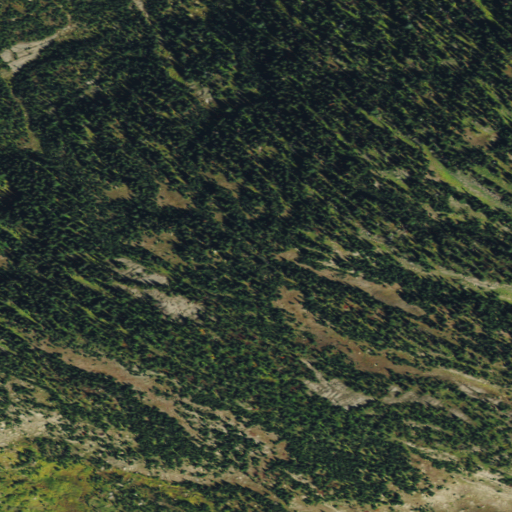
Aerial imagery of gap in Montana named Jefferson Pass containing mixed forest, evergreen forest, and shrub